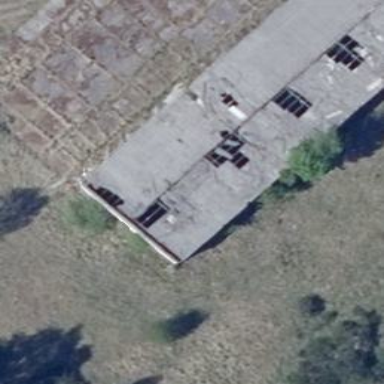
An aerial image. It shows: Building.